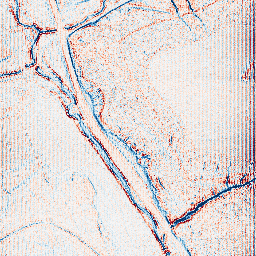
Category: edge_preserving
Decomposition family: anisotropic_diffusion
Decomposition parameters: iterations: 10
kappa: 100
gamma: 0.05
Upsampling method: fft_zeropad
Upsampling parameters: scale: 8
Upsampling scale: 8